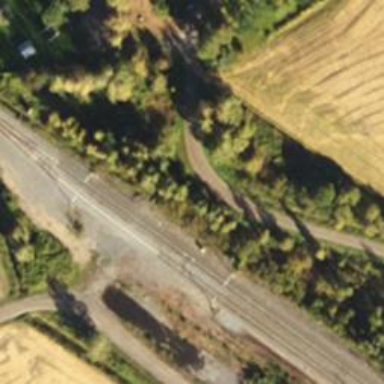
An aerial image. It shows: Railway signal.